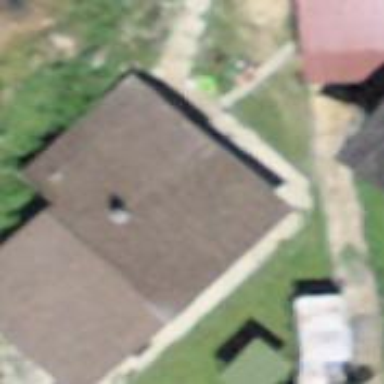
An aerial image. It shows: Gabled building with tile roof oriented across.